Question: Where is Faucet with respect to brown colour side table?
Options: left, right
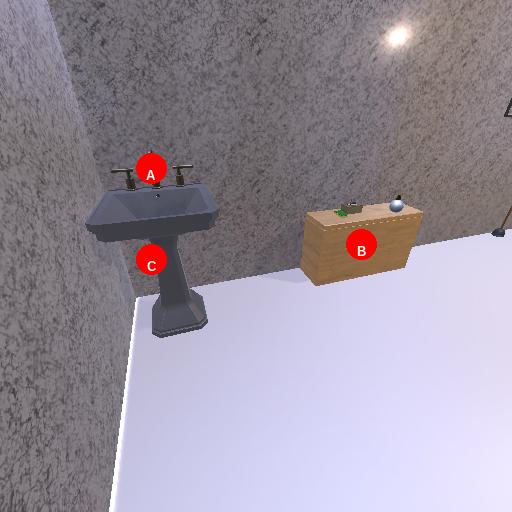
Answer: left